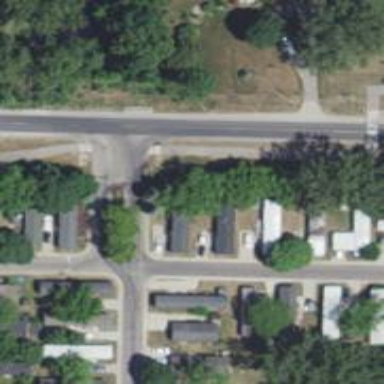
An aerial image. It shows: Residential road.